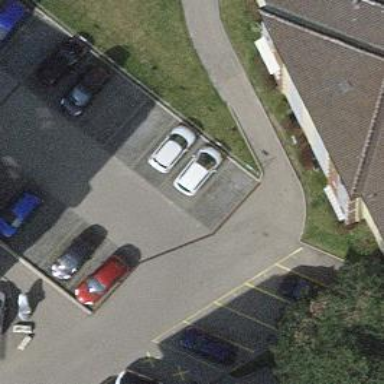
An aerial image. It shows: Pedestrian road made of paving stones.